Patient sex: M
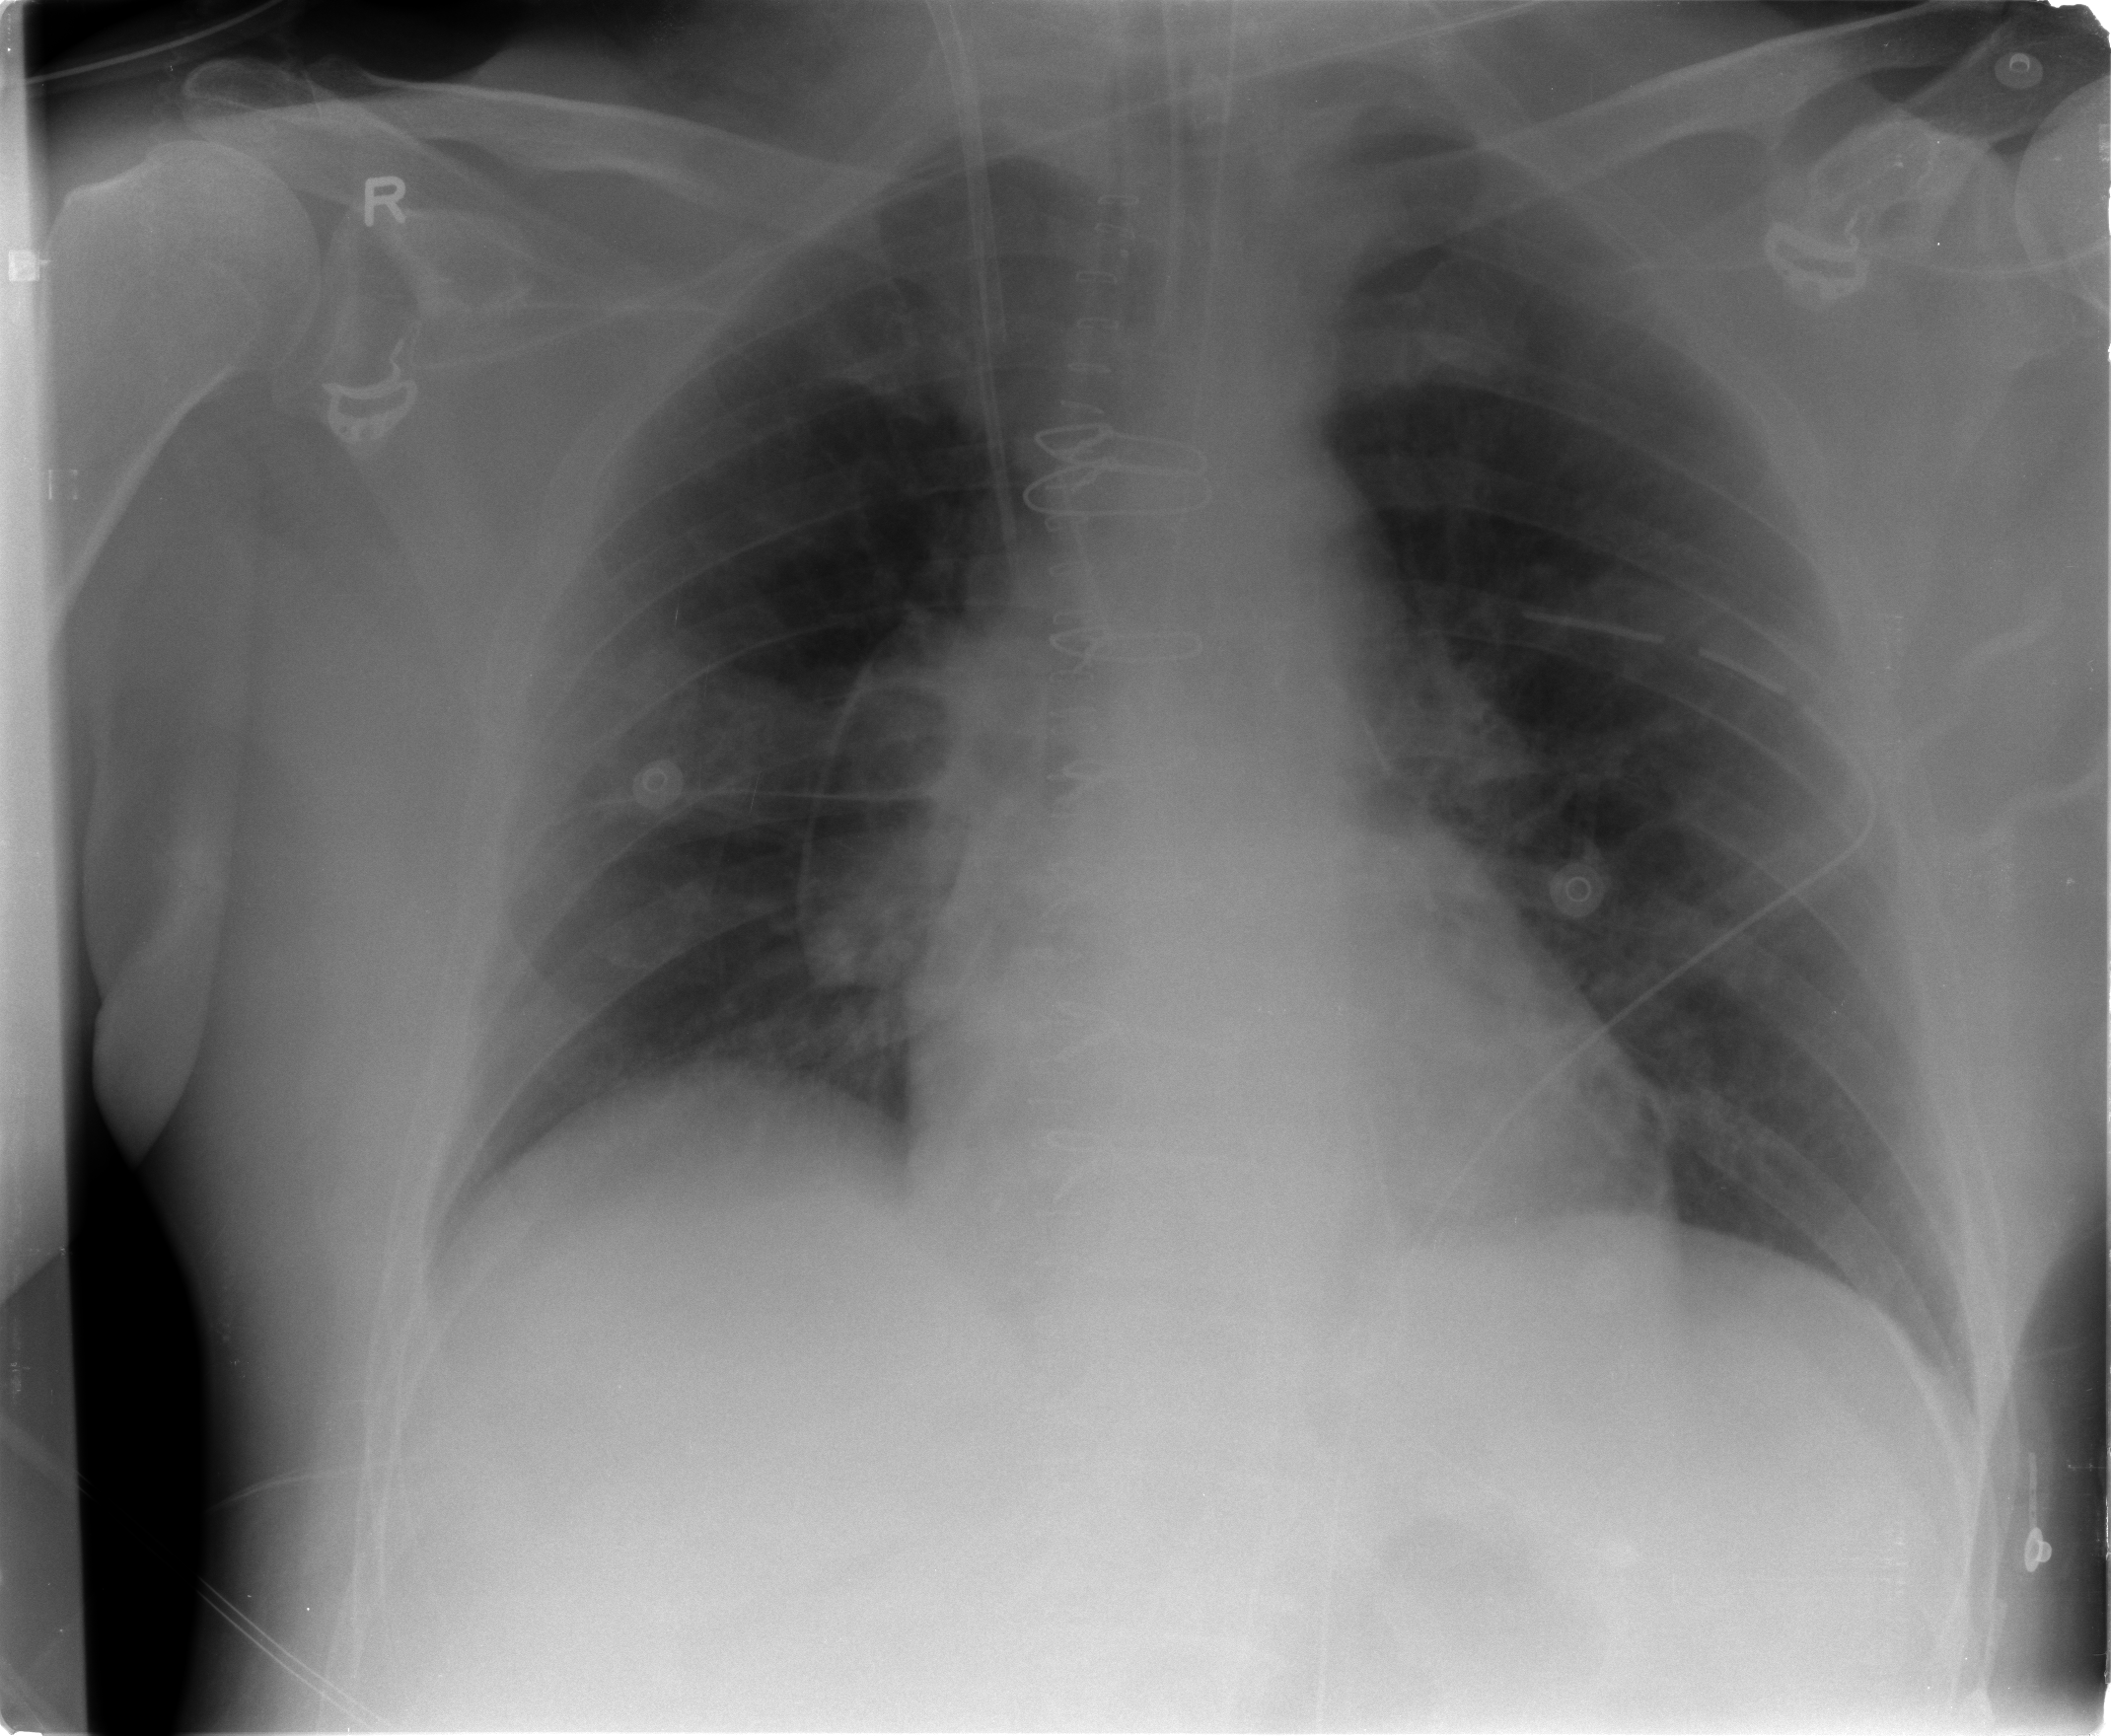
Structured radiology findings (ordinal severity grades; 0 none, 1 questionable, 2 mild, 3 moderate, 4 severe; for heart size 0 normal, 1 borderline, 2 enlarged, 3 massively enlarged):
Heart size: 0
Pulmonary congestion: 0
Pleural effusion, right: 0
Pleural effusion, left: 0
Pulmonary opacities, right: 0
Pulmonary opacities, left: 0
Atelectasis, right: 1
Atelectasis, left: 0